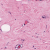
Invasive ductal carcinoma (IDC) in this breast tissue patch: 0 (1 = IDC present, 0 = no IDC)